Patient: sex M, age 29
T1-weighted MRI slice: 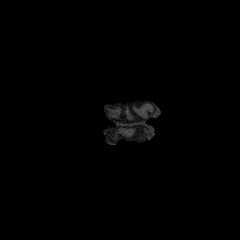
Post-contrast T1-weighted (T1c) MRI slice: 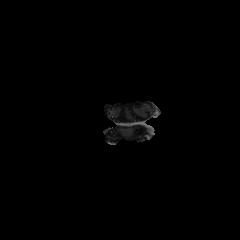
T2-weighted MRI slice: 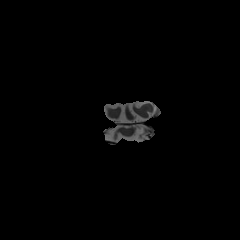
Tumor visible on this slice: no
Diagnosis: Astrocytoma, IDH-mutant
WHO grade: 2